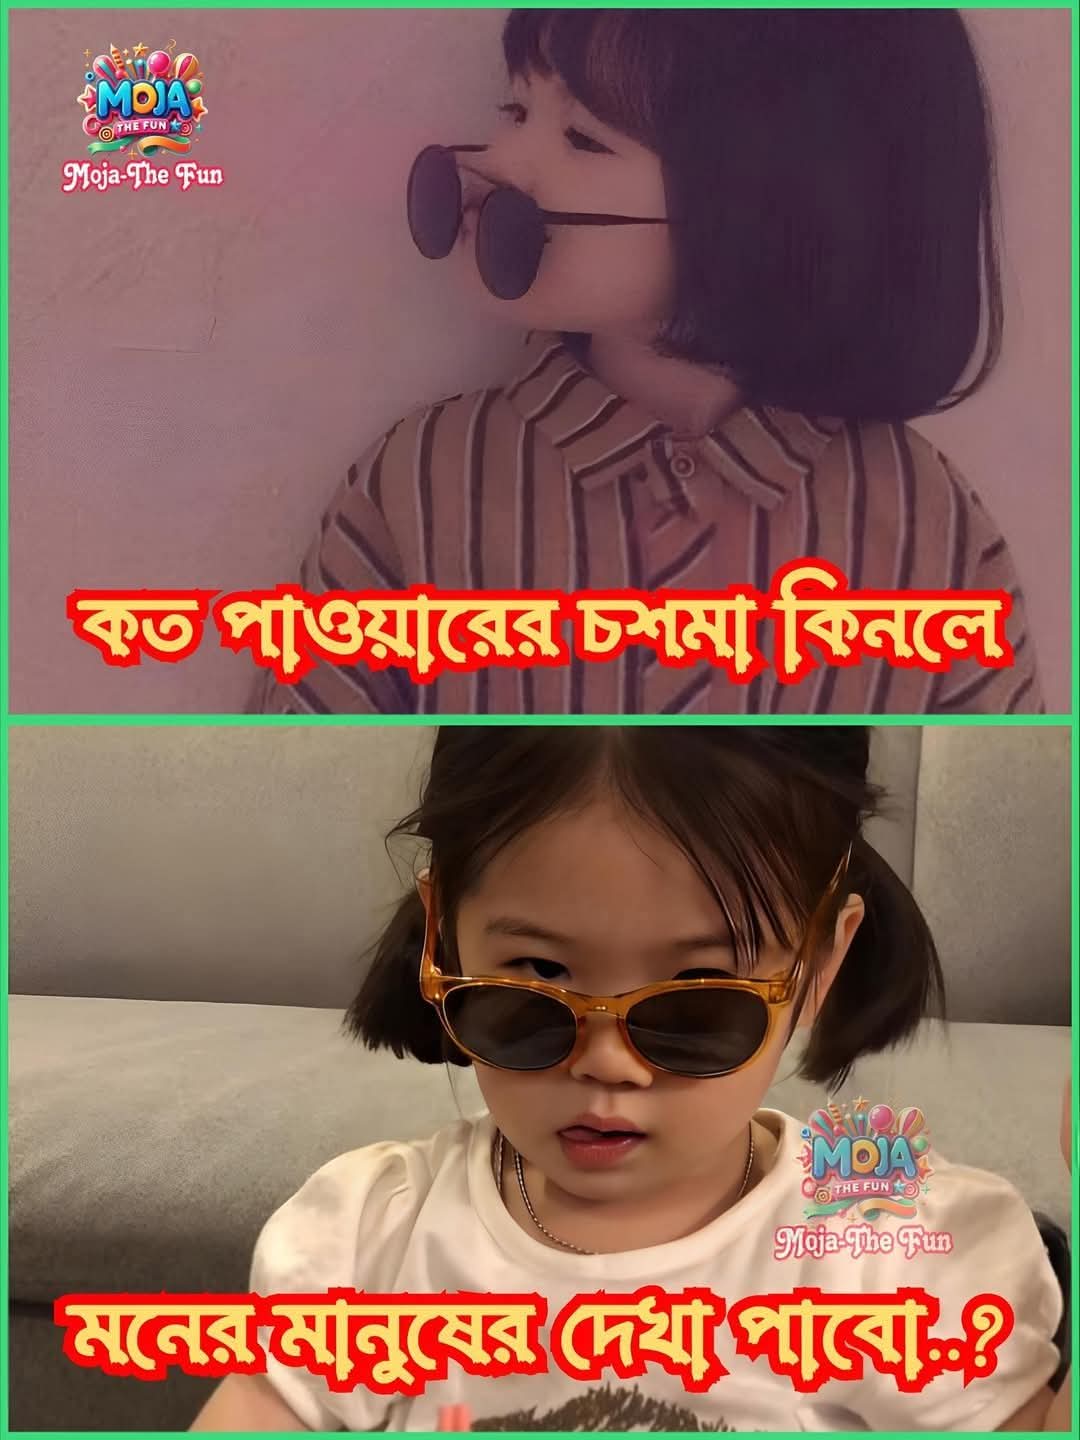
Text: কত পাওয়ারের চশমা কিনলে
মনের মানুষের দেখা পাবো..?
Label: Non Hate